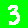
Digit: 3